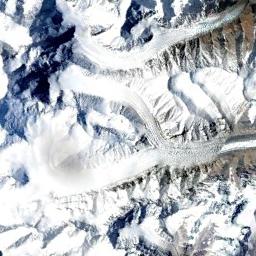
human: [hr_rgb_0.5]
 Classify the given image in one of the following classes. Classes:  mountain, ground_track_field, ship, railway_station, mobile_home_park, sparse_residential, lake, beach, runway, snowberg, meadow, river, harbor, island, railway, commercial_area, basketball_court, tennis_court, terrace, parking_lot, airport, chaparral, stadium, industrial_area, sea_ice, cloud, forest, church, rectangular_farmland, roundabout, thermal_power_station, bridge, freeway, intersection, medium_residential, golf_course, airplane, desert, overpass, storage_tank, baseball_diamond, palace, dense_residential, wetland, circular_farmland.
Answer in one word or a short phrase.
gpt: snowberg